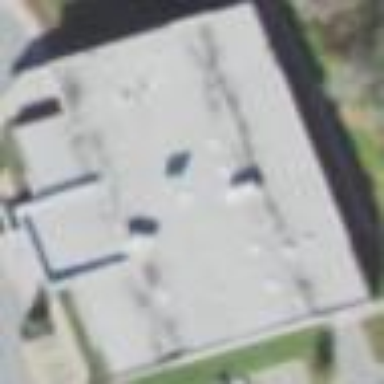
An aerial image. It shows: Commercial building that houses clinic providing healthcare services.